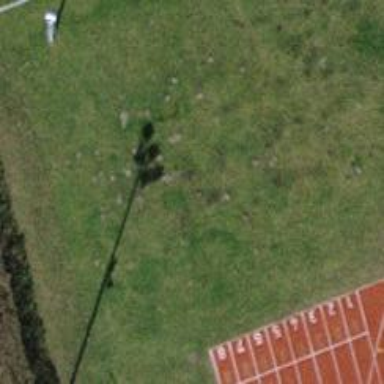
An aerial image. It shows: Shot put athletics pitch.